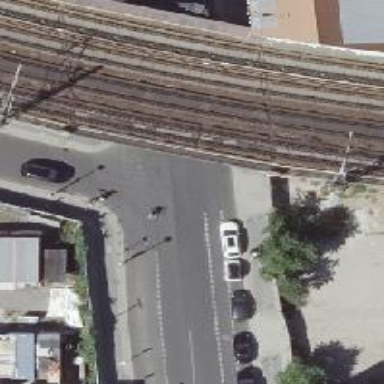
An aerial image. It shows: Unmarked road crossing.